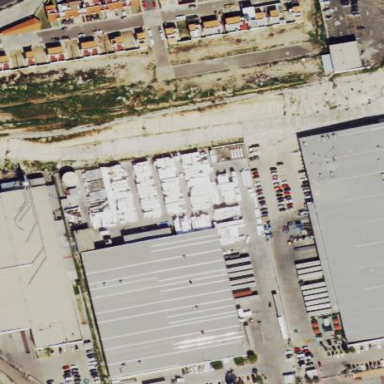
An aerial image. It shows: Industrial area.